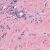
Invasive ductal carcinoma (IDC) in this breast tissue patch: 1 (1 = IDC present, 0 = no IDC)